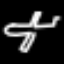
Label: airplane